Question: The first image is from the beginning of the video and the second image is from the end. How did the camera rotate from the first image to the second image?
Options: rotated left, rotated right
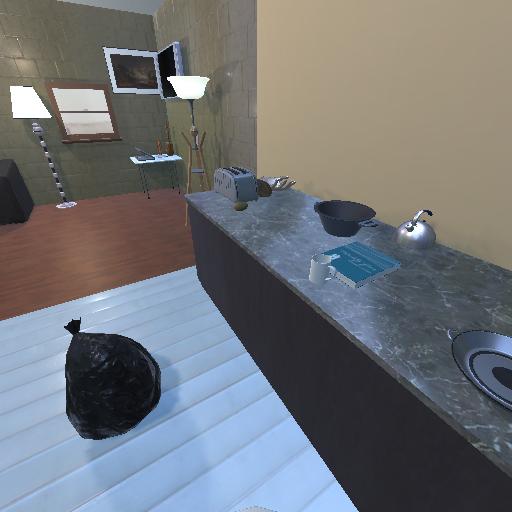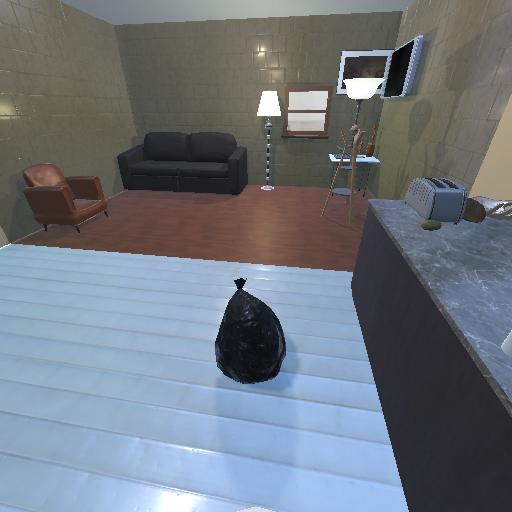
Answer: rotated left